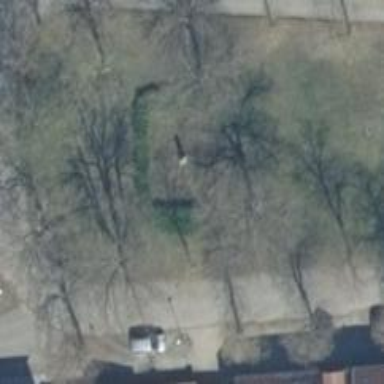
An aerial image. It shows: Historic memorial.